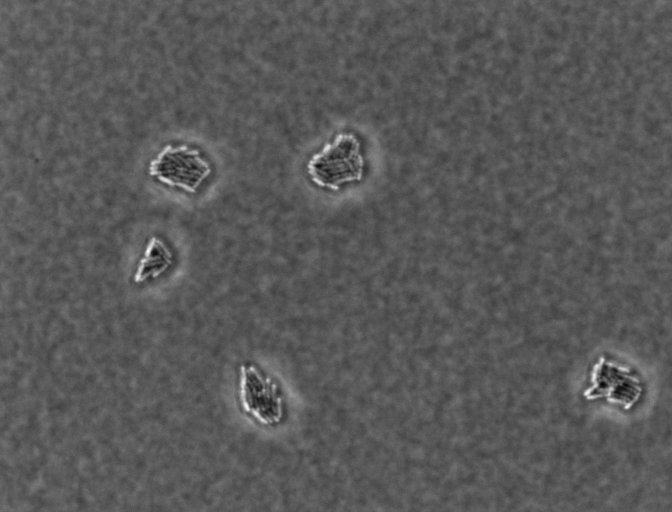
Phase contrast microscopy, 60x objective, 3 h incubation